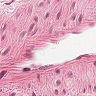
Metastatic tissue present: no